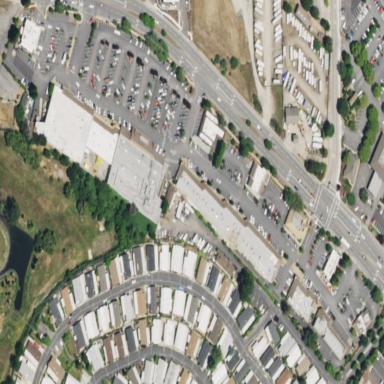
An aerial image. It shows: Retail area.